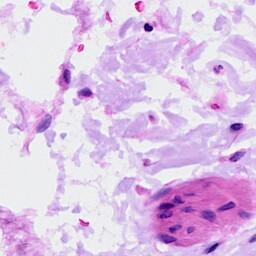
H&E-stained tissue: Ovarian